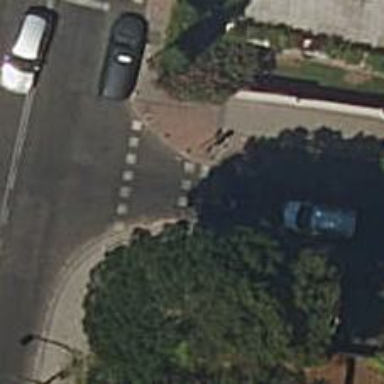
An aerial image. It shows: Asphalt footway with marked crossing equipped with traffic signals.